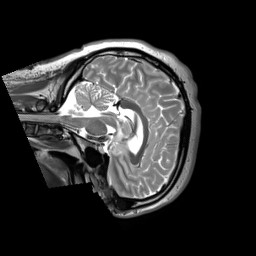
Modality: T2w
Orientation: sagittal
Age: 32
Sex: male
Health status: ill
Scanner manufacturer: siemens
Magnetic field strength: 3 T
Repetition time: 2.8 s
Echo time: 0.326 s